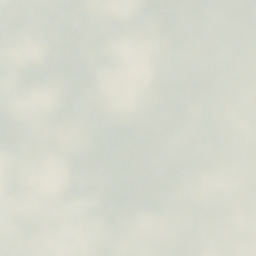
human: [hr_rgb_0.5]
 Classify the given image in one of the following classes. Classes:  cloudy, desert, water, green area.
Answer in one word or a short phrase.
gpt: cloudy